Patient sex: M
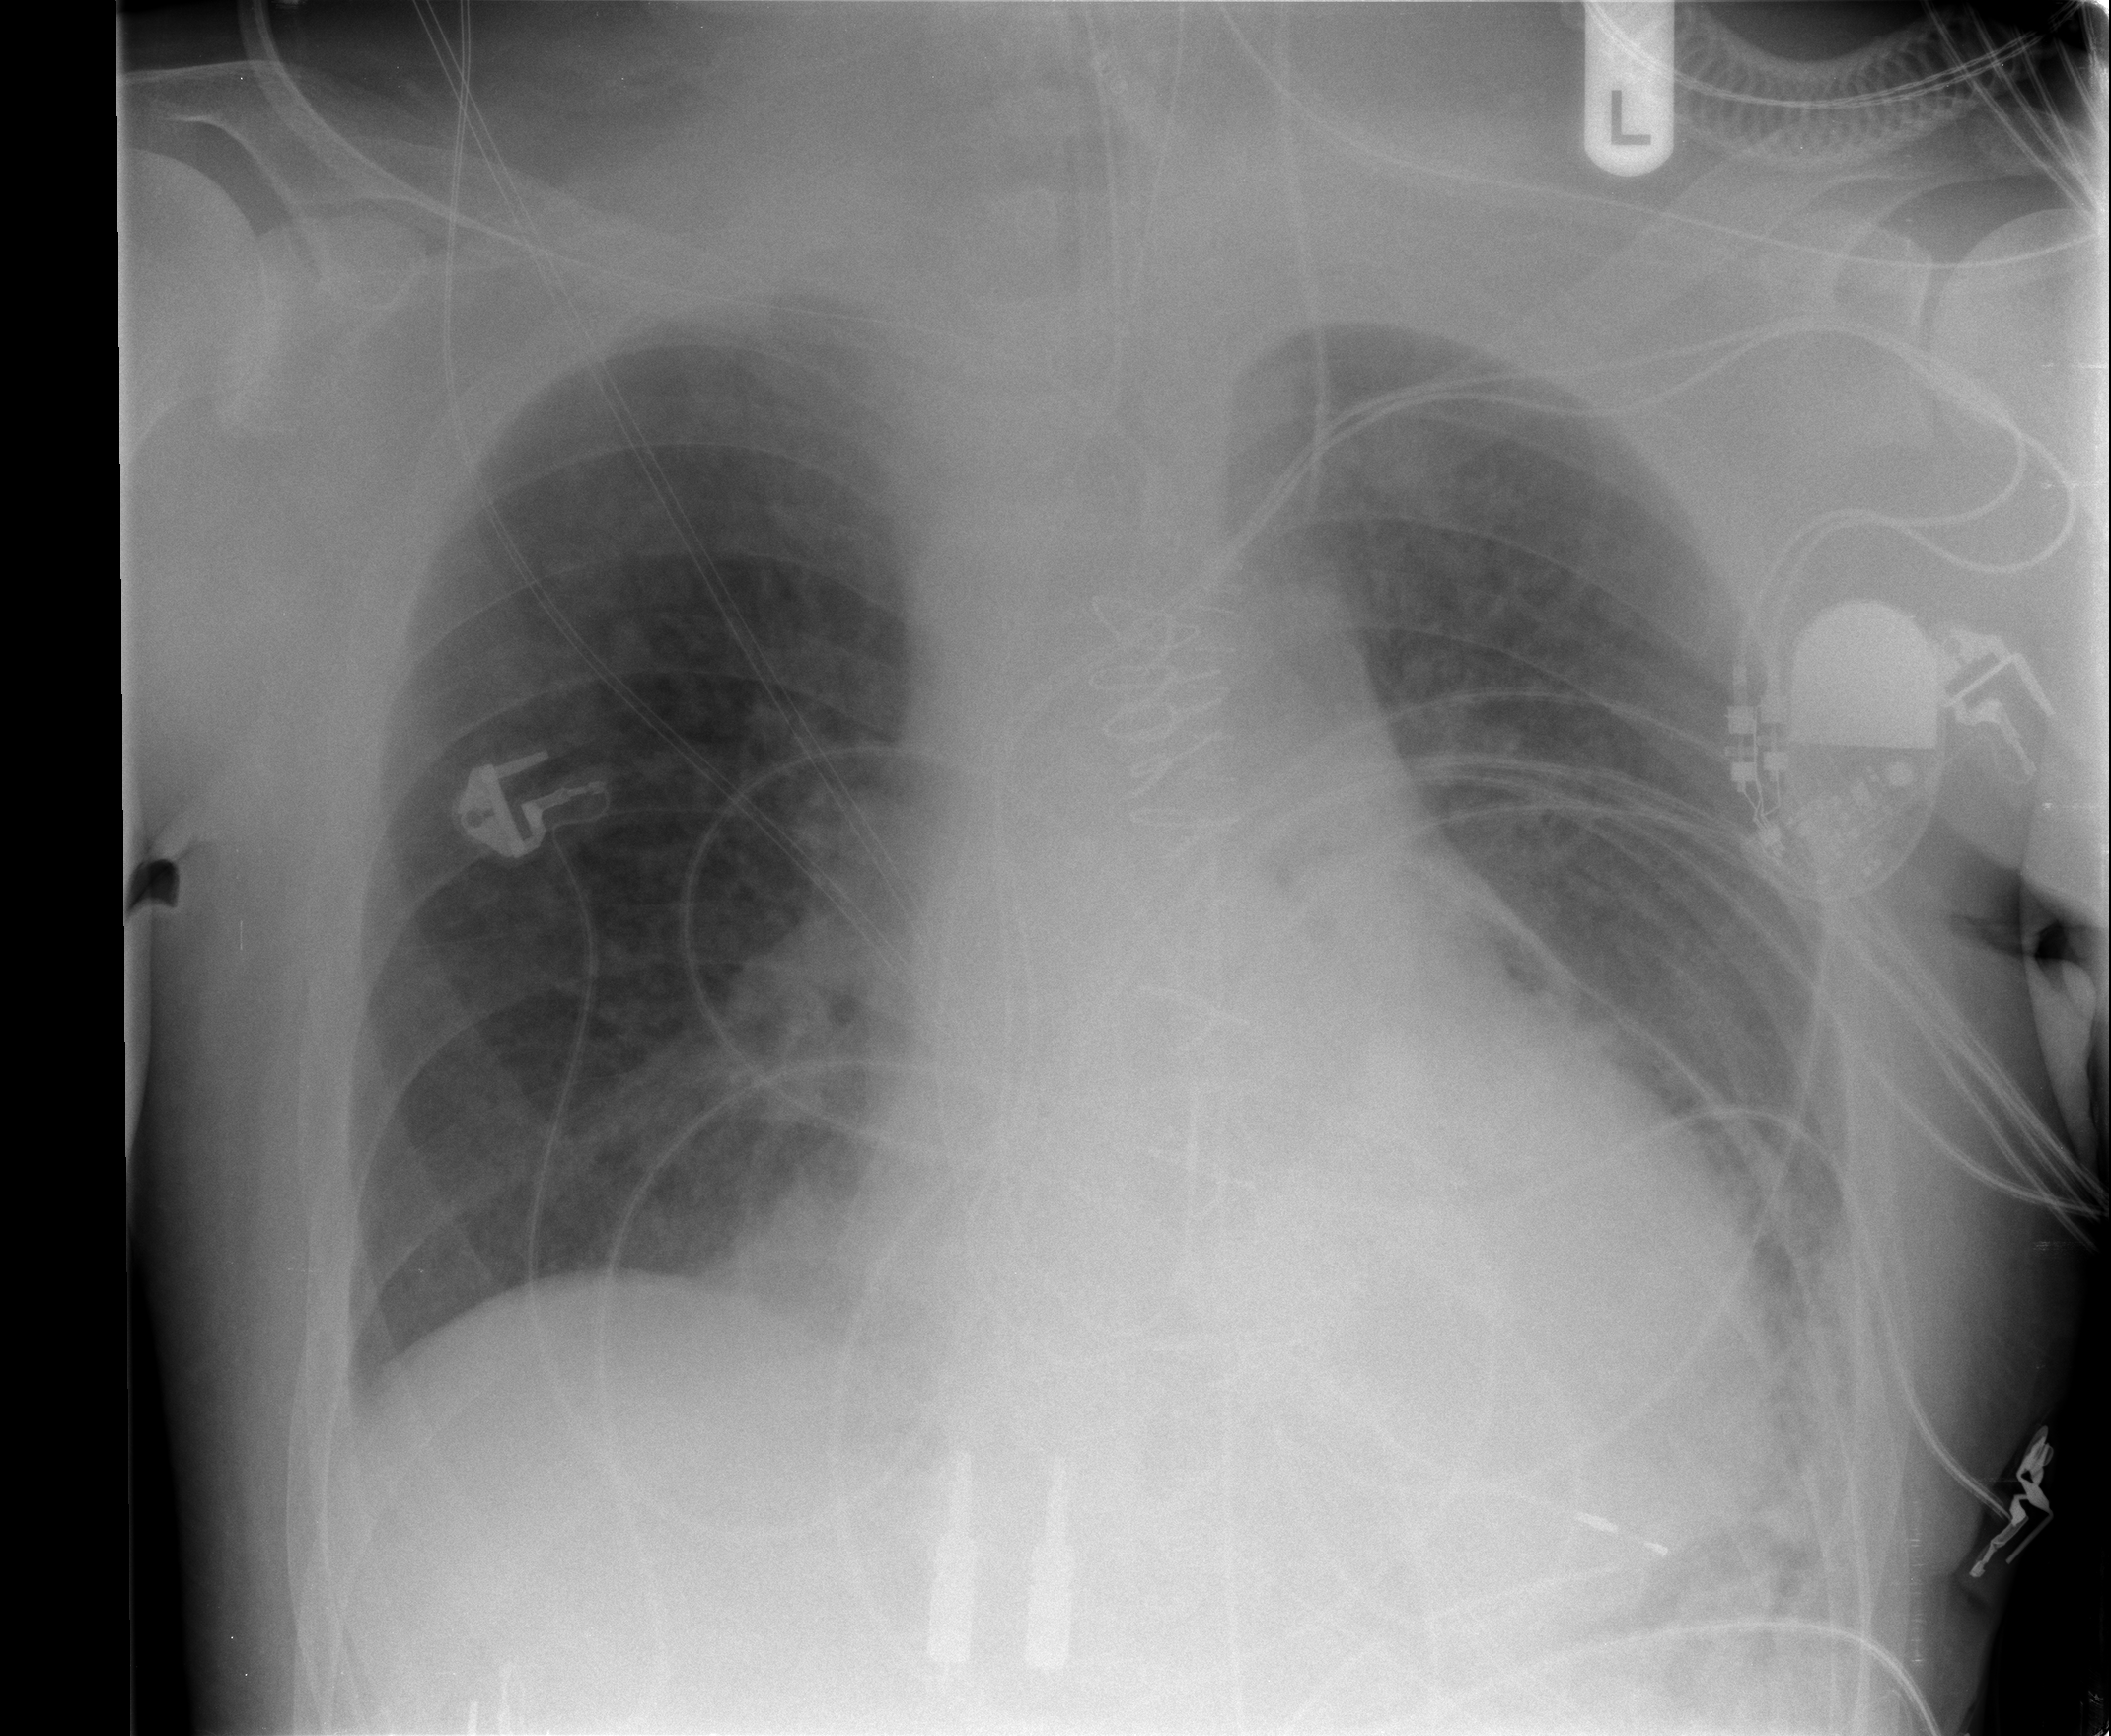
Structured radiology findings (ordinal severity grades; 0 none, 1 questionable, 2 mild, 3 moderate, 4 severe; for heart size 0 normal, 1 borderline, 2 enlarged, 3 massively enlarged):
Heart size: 1
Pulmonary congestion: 0
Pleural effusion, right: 0
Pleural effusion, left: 0
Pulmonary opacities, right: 1
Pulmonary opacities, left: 1
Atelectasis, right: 0
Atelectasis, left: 0